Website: apple
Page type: payment
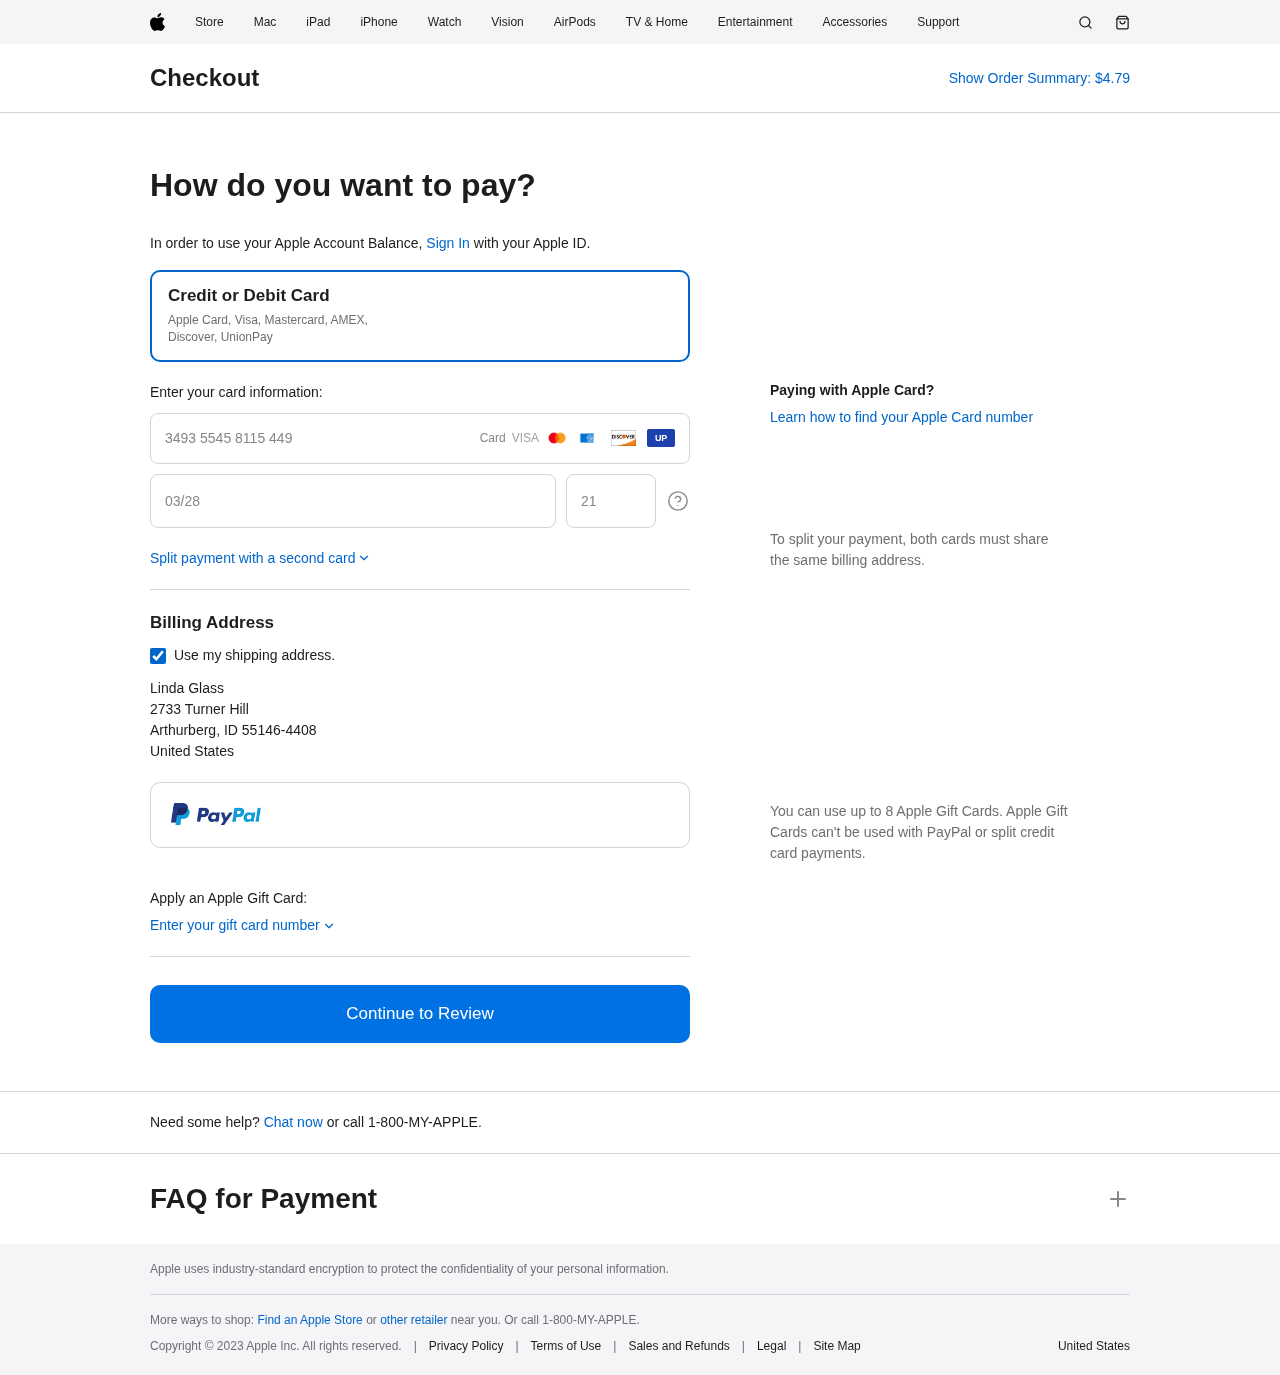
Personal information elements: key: PII_CARD_CVV
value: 2141
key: PII_CARD_EXPIRY
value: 03/28
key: PII_CARD_NUMBER
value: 3493 5545 8115 449
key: PII_COUNTRY
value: United States
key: PII_FULLNAME
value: Linda Glass
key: PII_STREET
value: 2733 Turner Hill
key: PII_CITY_STATE_ZIP
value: Arthurberg, ID 55146-4408
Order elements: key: ORDER_TOTAL
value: $4.79